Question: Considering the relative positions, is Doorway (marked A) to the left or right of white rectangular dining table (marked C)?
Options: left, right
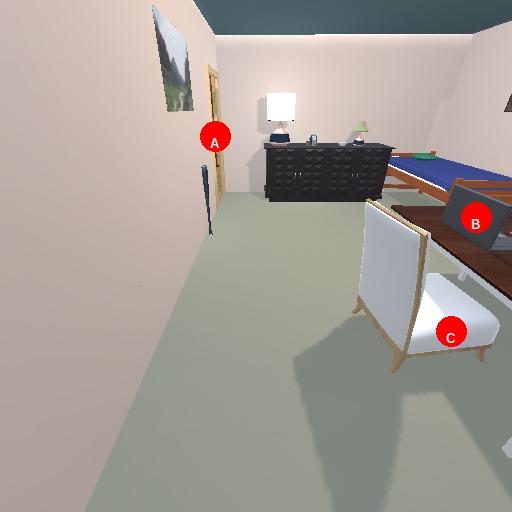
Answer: left